Question:
Delphi xe.
For Tab 'Administrative' - Unicode lang
use GetSystemDefaultLangID
For Tab 'Formats' -
use GetUserDefaultLangID
'Location'
For Tab "Keyboard and Language"
for Vista and above: Getlocaleinfo with key LOCALE_CUSTOM_UI_DEFAULT
'''
Function GetLocaleInformation(flag: integer): string;
var
pclca: array[0..20] of char;
begin
if (GetLocaleInfo(
//locale_system_default - Always identical values returns
LOCALE_CUSTOM_UI_DEFAULT // work only Vista-Win7, not Xp **
,flag,pclca,19) <= 0 ) then begin
pclca[0] := #0;
end;
Result := pclca;
end;
'''
1. How do I define Location in Xp+Win7 and Display Language in Xp?
2. Can be a universal key for definition "Display Language" both for Xp and for Win7
3. How to receive the list of the established languages of the interface?
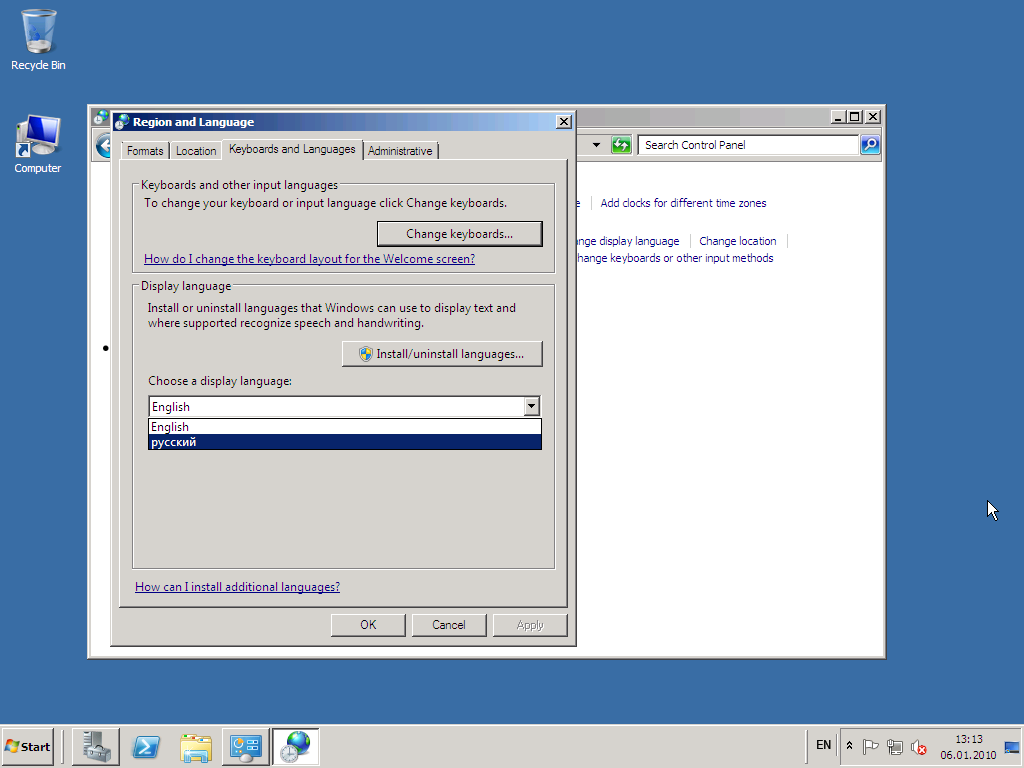
Answer: Use the <URL> currently selected by user.
---
Use the <URL> currently selected by user.
---
Yes, it is. It's just the previously mentioned <URL> function. There's a remark:
> If the user UI language is part of a Language Interface Pack (LIP) and
corresponds to a supplemental locale, this function returns
LOCALE_CUSTOM_UI_DEFAULT.
It is supported since Windows 2000 and it should return selected display language even for Windows Vista above (<URL>.
---
Use the <URL> callback function. Since Windows Vista you can even specify additional flags which supplies to pass the language names to that callback function or you can specify the filtering for licensed languages or for the languages allowed by the group policy.